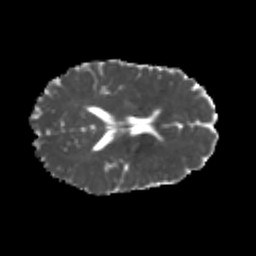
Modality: MD
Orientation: axial
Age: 22
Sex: female
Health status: healthy
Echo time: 0.074 s